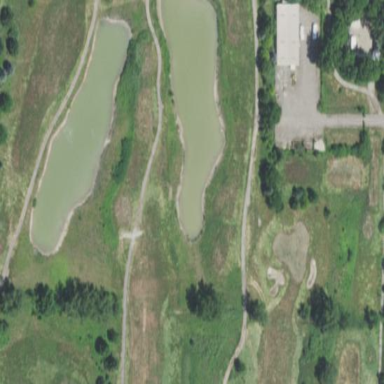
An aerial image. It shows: Rough area on grassy golf course.